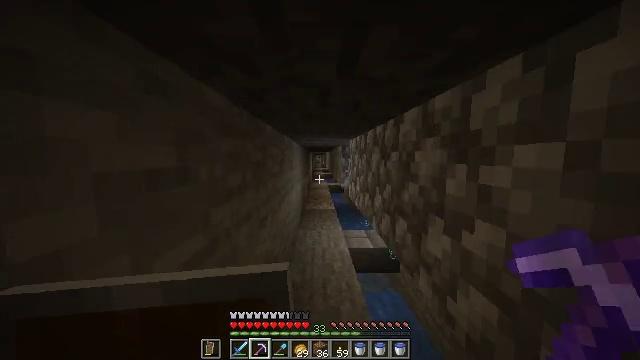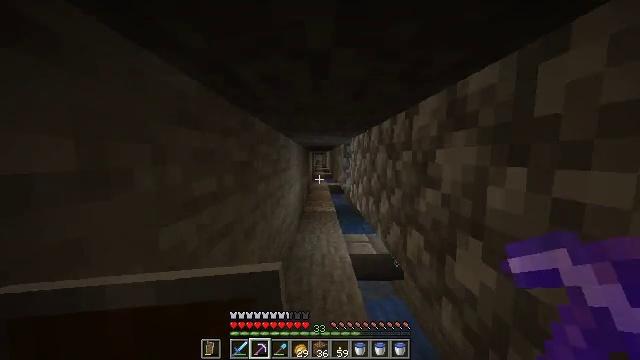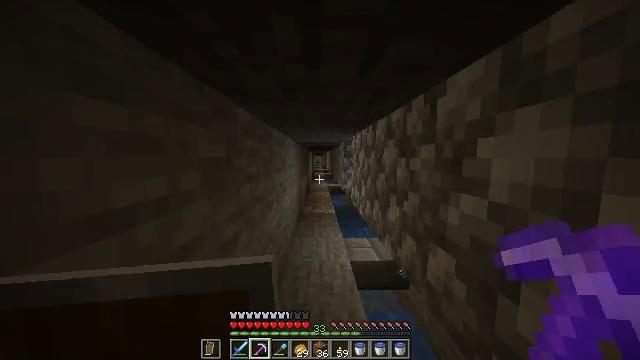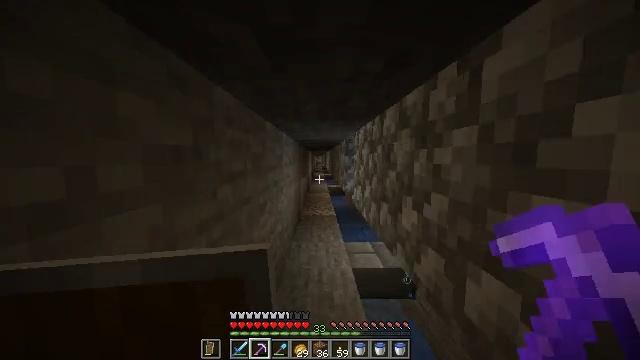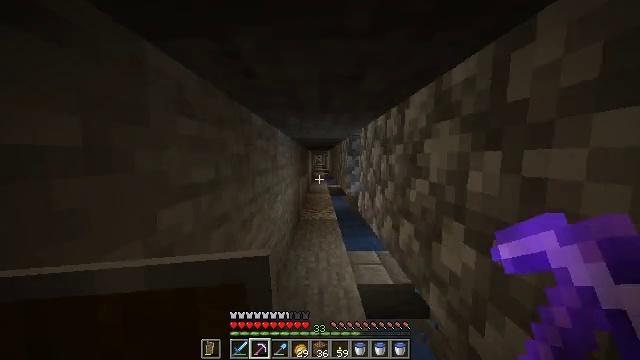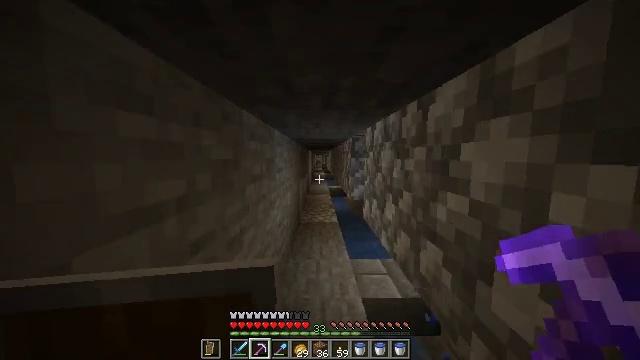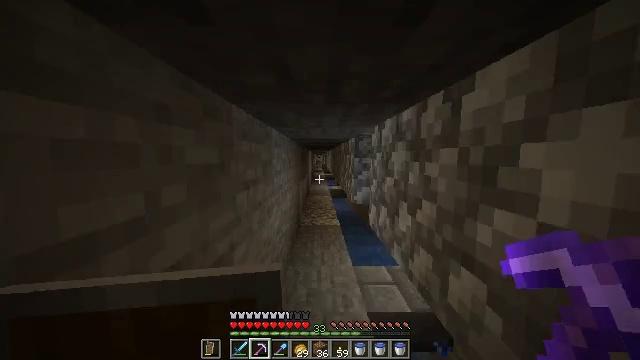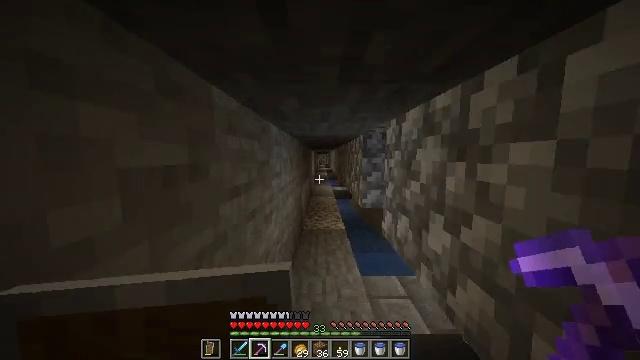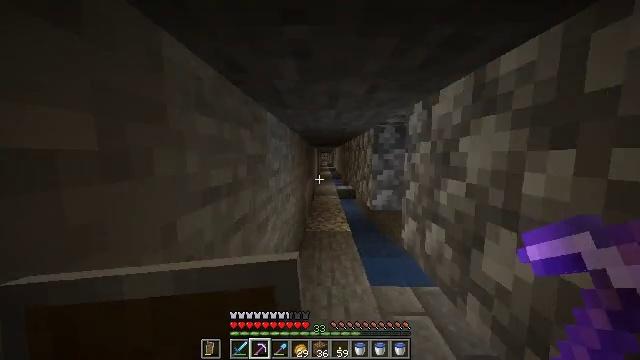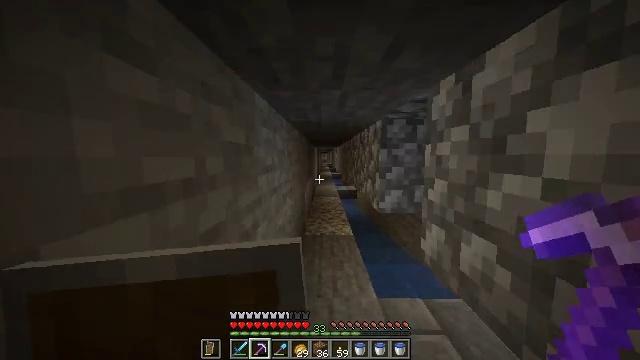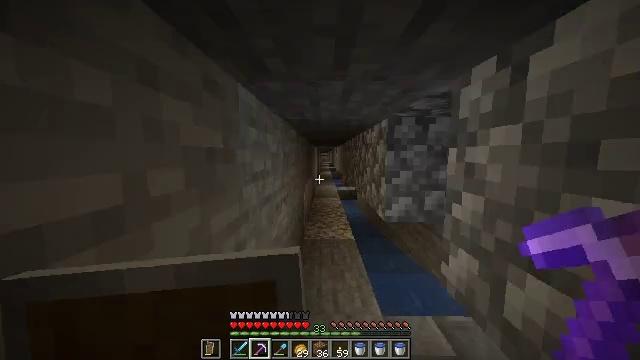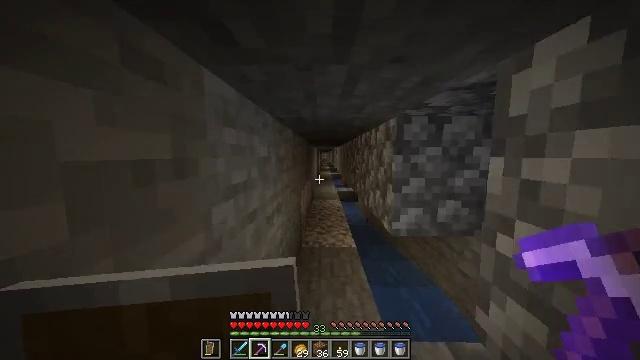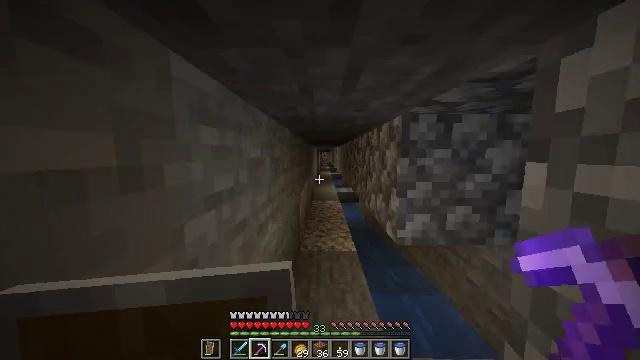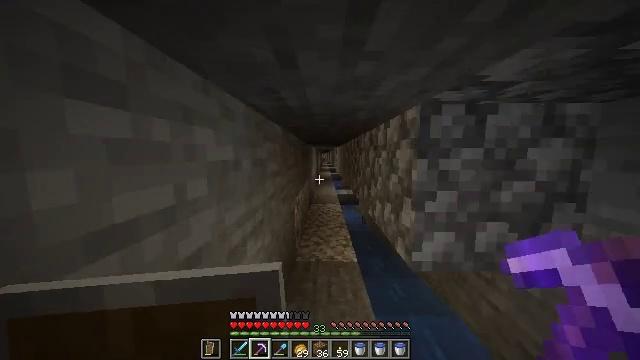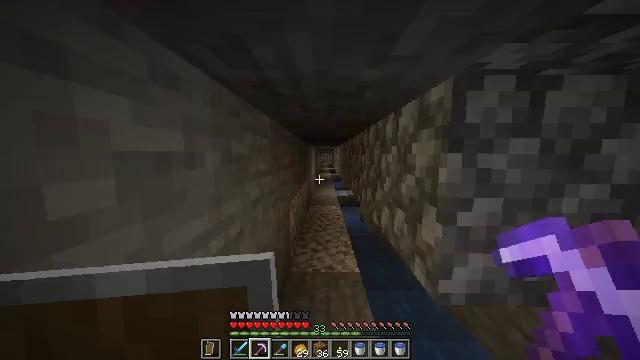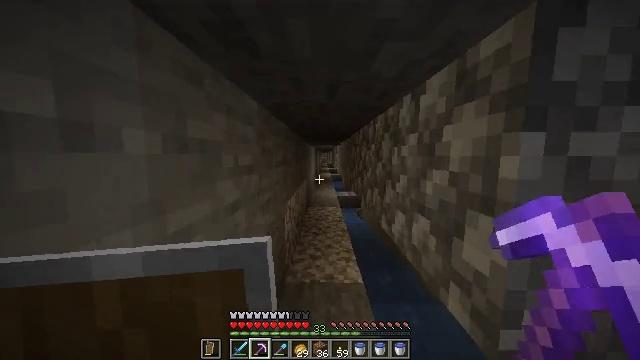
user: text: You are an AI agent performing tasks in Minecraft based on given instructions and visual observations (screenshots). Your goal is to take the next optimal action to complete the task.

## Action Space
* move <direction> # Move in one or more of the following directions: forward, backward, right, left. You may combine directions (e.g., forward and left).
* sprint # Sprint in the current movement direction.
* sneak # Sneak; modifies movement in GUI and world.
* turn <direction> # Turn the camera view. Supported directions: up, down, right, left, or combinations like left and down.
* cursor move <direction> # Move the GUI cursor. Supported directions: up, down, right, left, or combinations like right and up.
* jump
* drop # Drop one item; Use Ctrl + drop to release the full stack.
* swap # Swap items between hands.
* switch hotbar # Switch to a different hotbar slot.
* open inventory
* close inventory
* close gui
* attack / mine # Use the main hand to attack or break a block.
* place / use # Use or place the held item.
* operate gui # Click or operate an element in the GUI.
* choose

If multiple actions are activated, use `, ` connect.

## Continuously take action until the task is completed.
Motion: motion action
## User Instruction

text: Combine ice blocks in the crafting table to get packed ice.
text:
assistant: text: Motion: move forward
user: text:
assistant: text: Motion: move forward
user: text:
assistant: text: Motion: move forward
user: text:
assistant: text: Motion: move forward
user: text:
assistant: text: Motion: move forward
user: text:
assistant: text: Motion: move forward
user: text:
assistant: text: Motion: move forward
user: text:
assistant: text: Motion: move forward
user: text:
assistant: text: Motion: move forward
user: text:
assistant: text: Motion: move forward
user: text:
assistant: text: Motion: move forward
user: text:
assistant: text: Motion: move forward
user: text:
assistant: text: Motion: move forward
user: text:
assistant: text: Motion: move forward
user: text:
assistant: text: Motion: move forward
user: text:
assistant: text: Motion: move forward
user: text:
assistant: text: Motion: move forward
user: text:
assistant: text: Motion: move forward
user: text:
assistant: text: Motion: move forward
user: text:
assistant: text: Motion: move forward
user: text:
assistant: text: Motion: move forward
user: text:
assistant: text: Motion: move forward
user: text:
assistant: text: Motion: move forward
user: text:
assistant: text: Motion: move forward
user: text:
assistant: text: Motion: move forward
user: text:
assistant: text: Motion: move forward
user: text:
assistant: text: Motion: move forward
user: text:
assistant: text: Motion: move forward
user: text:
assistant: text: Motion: move forward
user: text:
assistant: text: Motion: move forward